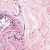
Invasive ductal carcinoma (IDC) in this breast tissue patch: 0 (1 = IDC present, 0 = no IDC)